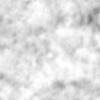
Label: no_change